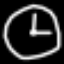
Label: clock